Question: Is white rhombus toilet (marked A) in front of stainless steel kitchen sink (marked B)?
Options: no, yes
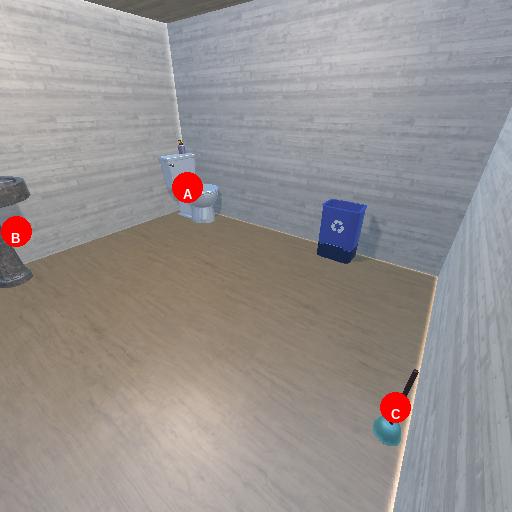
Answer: no